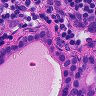
Metastatic tissue present: yes